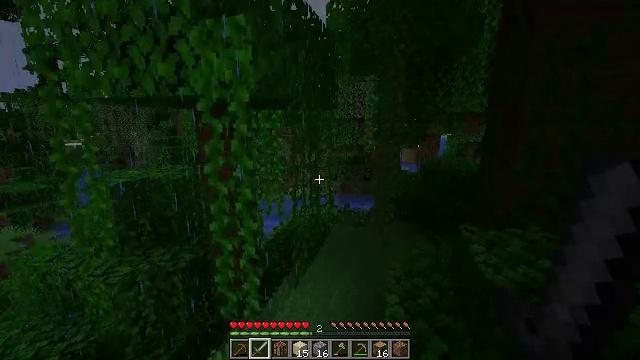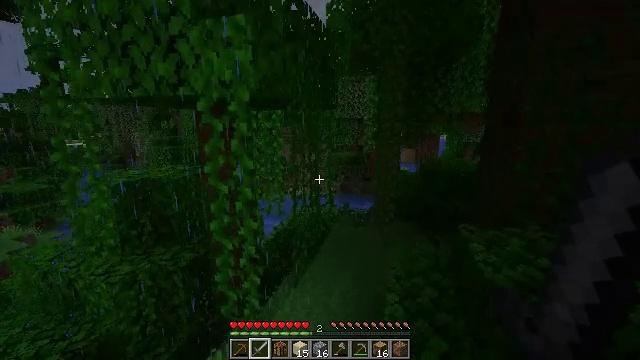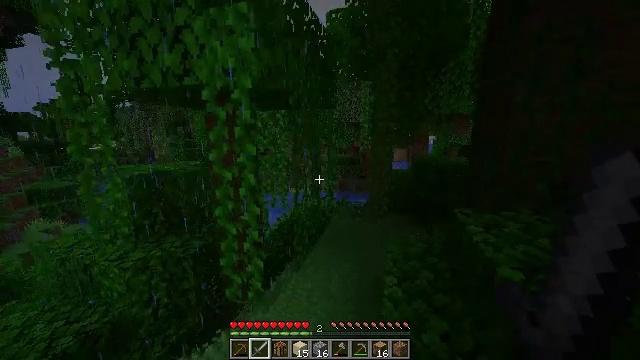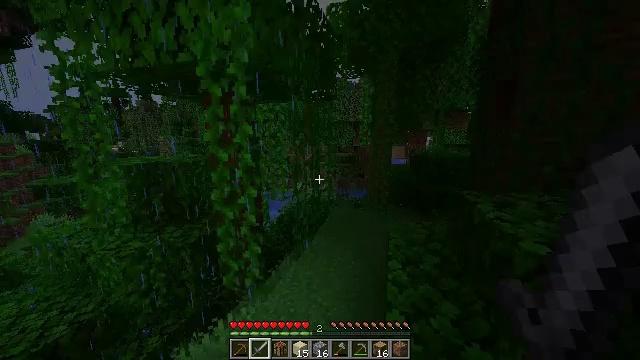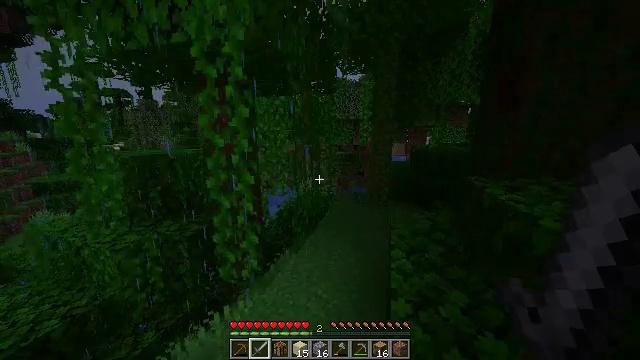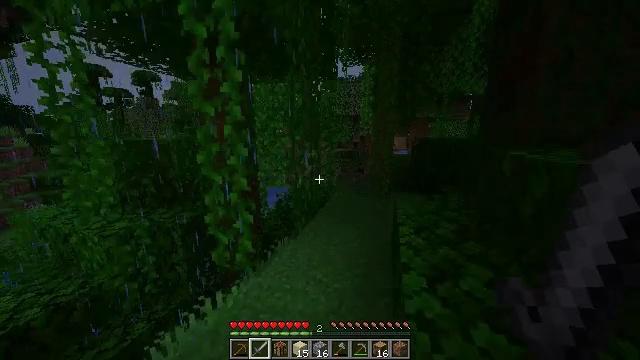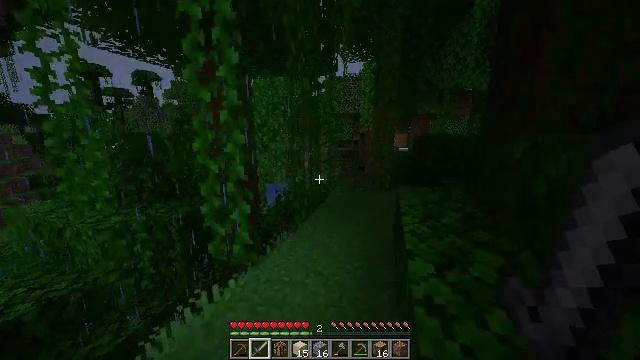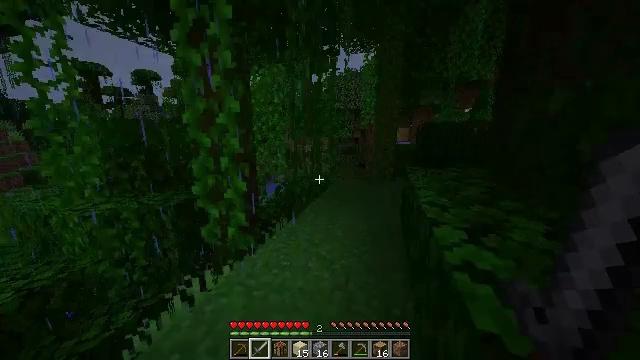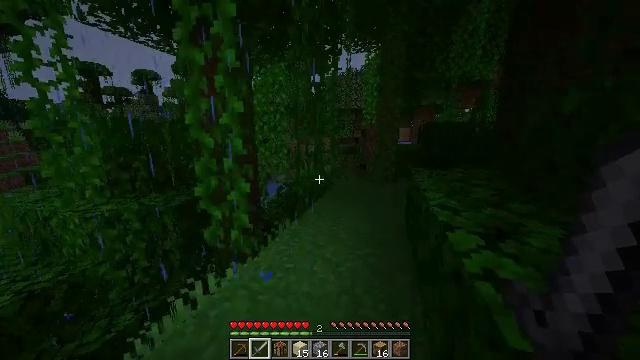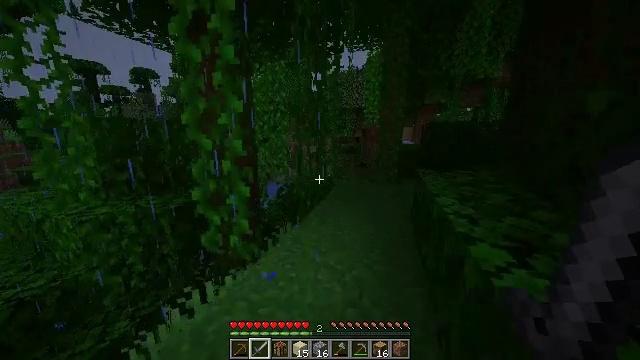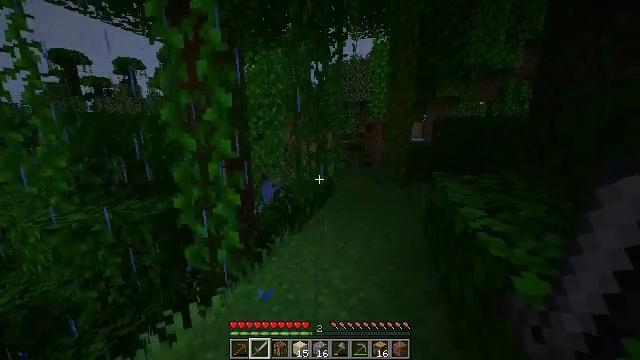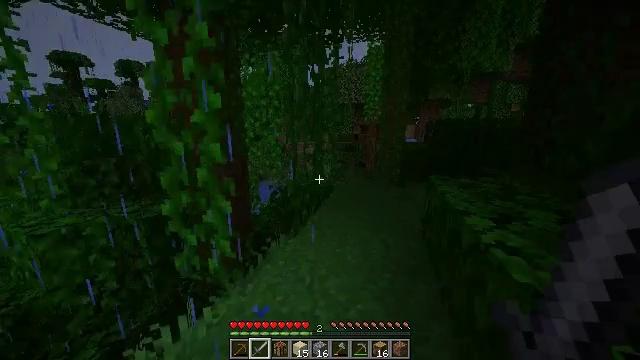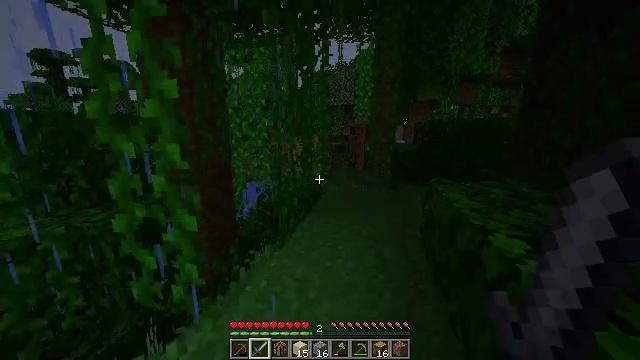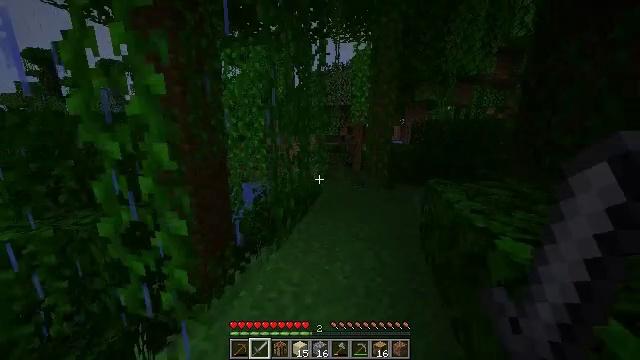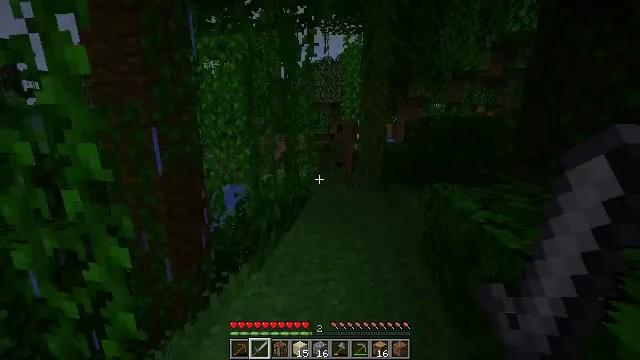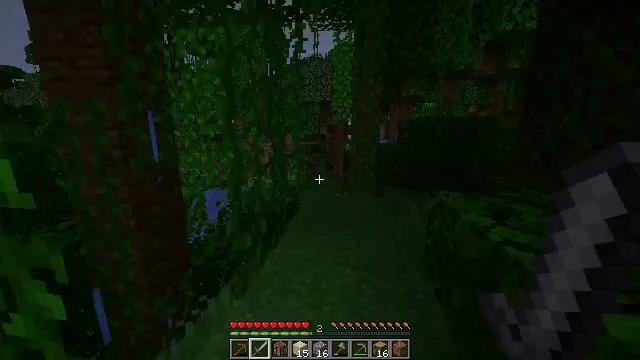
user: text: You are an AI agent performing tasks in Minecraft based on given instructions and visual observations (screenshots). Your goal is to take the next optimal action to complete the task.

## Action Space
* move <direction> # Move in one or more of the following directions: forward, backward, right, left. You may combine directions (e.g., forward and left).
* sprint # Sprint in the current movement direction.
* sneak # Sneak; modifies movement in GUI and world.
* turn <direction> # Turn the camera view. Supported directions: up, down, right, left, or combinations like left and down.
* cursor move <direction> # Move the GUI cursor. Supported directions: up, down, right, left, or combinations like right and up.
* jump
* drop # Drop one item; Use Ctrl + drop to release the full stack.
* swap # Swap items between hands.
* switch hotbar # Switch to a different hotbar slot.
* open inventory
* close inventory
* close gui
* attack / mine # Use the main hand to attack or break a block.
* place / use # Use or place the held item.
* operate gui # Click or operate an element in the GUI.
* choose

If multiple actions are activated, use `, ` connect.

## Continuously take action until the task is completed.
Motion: motion action
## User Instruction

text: Gather oak leaves by attacking.
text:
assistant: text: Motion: move forward, sprint
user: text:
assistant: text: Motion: move forward, sprint
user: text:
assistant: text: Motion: move forward, sprint
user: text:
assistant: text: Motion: move forward, sprint
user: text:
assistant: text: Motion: move forward, sprint
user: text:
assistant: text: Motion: move forward, sprint
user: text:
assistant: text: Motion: move forward, sprint
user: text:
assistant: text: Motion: move forward, sprint
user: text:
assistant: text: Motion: move forward, sprint
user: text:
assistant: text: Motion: move forward, sprint
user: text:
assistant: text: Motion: move forward, sprint
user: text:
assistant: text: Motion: move forward, sprint, turn right
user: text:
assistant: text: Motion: move forward, sprint
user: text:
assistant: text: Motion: move forward, sprint, turn right
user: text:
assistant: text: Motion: move forward, sprint, turn right
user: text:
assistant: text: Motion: move forward, sprint, turn right
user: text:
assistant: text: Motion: move forward, sprint, turn right
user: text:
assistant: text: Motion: move forward, sprint
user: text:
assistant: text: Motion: move forward, sprint
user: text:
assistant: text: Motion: move forward, sprint
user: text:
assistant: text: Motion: move forward, sprint
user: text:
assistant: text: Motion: move forward, sprint
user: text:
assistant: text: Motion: move forward, sprint
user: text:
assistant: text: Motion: move forward, sprint
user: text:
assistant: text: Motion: move forward, sprint
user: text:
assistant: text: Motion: move forward, sprint
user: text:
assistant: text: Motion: move forward, sprint
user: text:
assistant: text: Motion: move forward, sprint
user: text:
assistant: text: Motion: move forward, sprint
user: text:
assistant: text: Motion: move forward, sprint